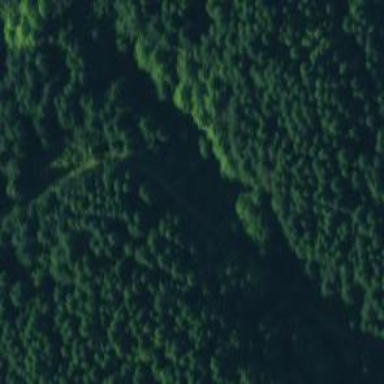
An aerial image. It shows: Track road.